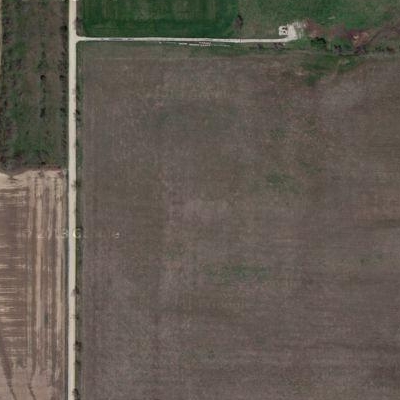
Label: aGrass